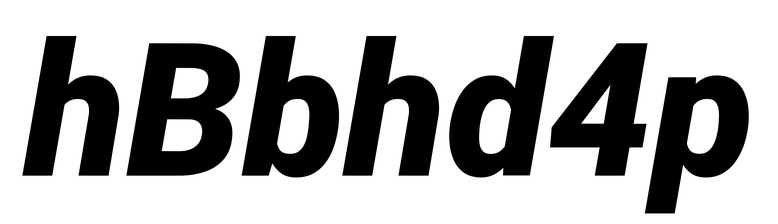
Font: Roboto-Italic_Black_Italic